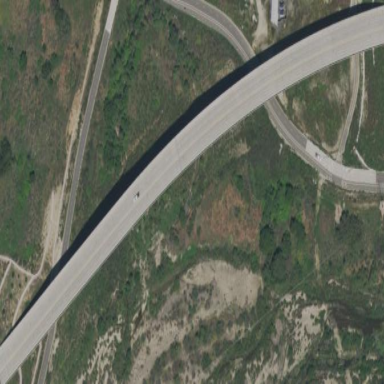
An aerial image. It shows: Man-made bridge.